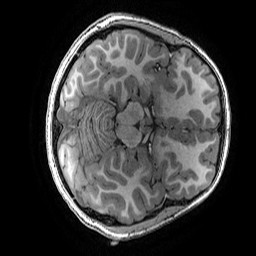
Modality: T1w
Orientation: axial
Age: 13
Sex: male
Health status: ill
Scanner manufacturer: ge
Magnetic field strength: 3 T
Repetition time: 0.007664 s
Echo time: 0.00342 s